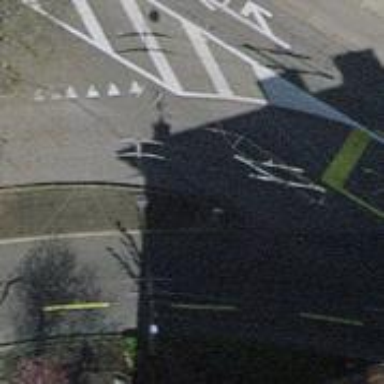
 and lane for cycling on the left side. The road also has trolley wires installed."